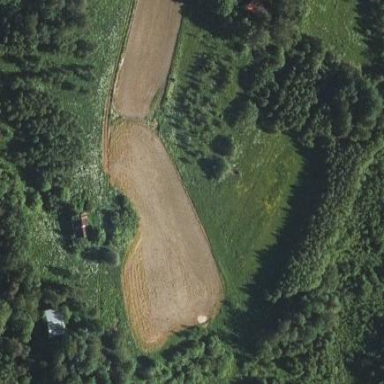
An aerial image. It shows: View of farmland.